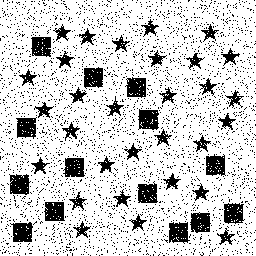
Squares: 14
Triangles: 0
Stars: 30
Total shapes: 44